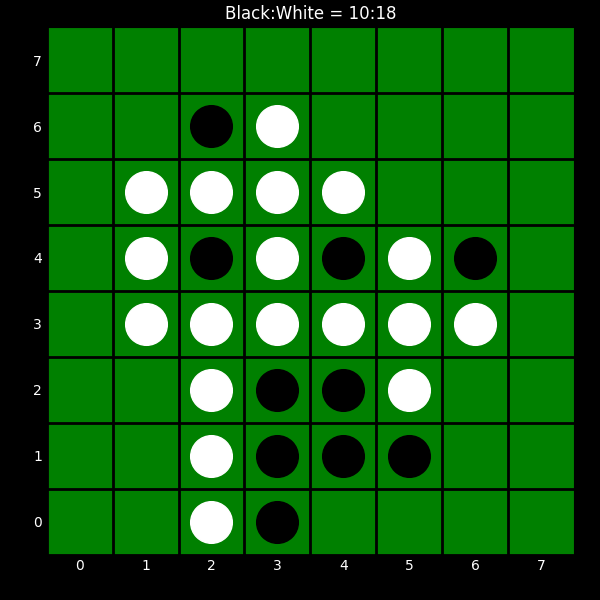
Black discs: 10
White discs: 18